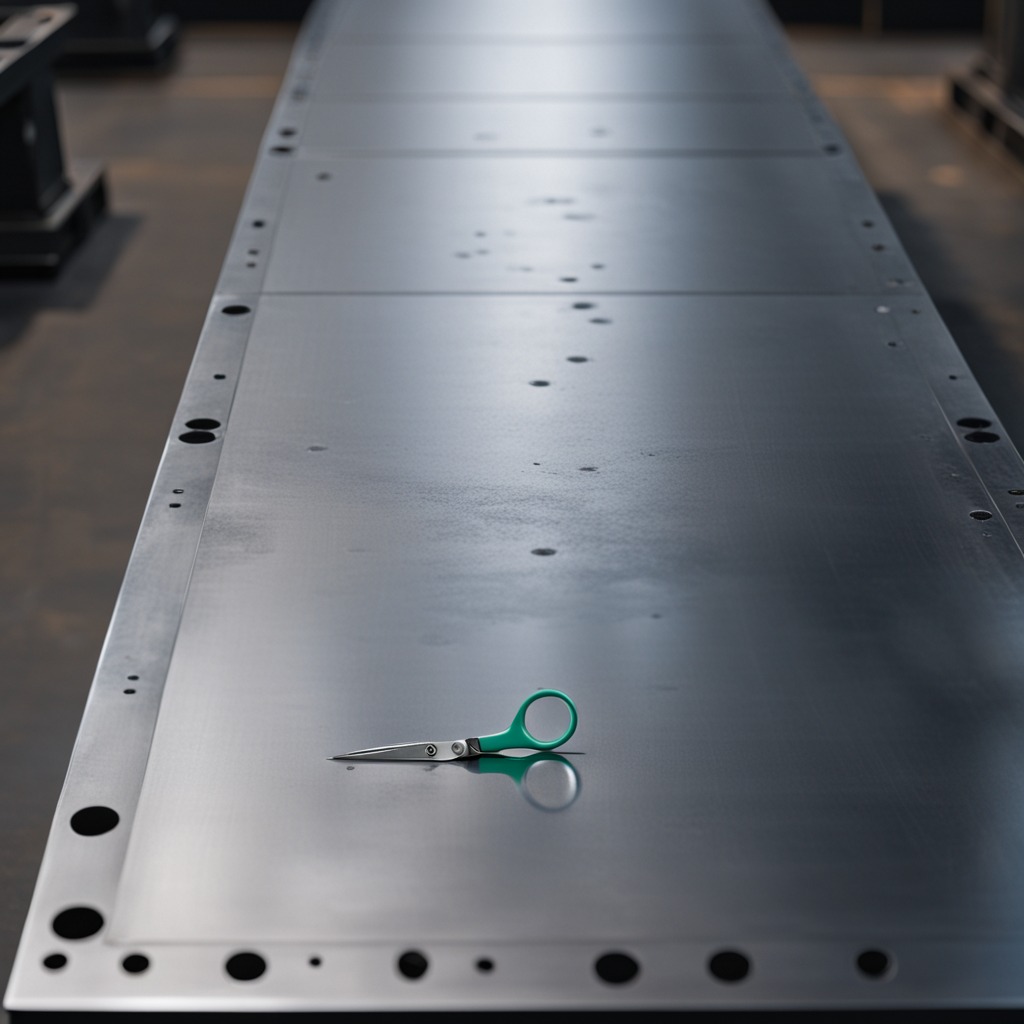
A scissor is lying on the cold steel table in a mining workshop.